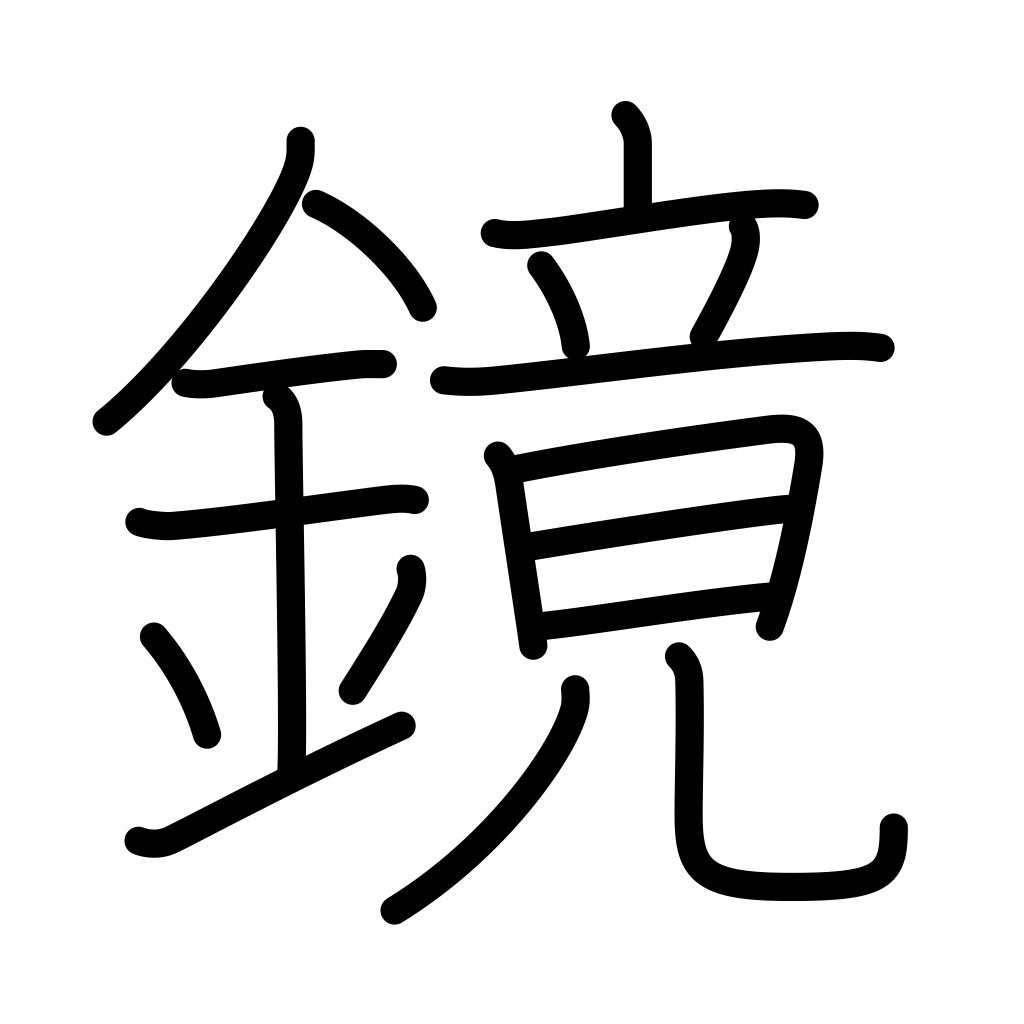
Meaning: mirror, speculum, barrel-head, round rice-cake offering